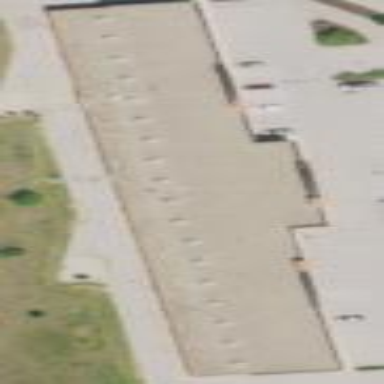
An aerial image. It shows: Mall building.